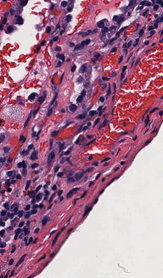
Tumor epithelial tissue: no
Tumor-associated stroma tissue: yes
Normal tissue: no